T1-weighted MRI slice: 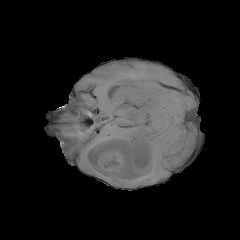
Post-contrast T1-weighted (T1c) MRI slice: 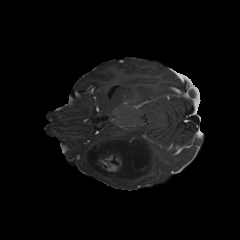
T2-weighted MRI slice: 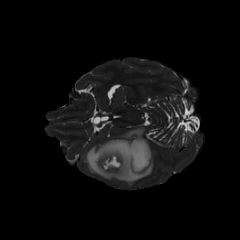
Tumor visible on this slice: yes